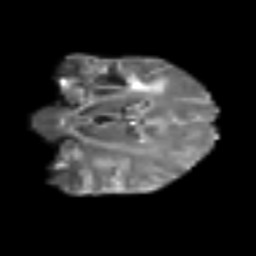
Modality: T2w
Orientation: coronal
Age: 39
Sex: female
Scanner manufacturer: siemens
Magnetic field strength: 3 T
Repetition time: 6.1 s
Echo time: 0.101 s